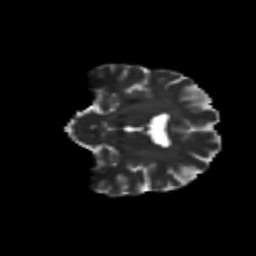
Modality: T2w
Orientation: coronal
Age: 40
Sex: female
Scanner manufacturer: siemens
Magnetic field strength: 3 T
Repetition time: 8.6 s
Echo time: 0.095 s